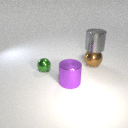
large brown metal sphere behind large purple metal cylinder